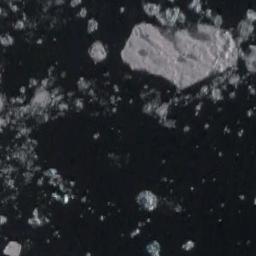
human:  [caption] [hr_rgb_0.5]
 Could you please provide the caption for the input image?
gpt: There is a big ice and many small ice on the dark blue sea .

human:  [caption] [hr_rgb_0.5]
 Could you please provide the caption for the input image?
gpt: A large piece of sea ice and a lot of small pieces of sea ice float in the deep blue sea .

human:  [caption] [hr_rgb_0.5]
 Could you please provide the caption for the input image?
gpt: A large piece of ice and many small pieces of ice floating around it float on the deep blue sea .

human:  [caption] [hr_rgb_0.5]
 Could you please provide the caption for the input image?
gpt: There are different shapes of sea ice .

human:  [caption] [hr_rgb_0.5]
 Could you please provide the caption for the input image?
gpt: There are some small pieces of sea ice and a larger one .